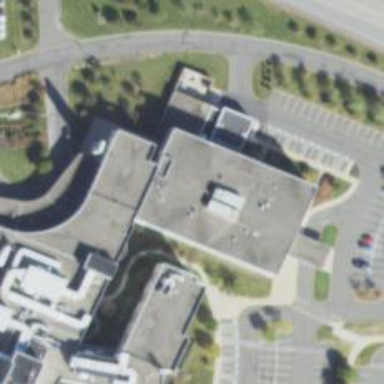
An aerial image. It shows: Section of hospital building.